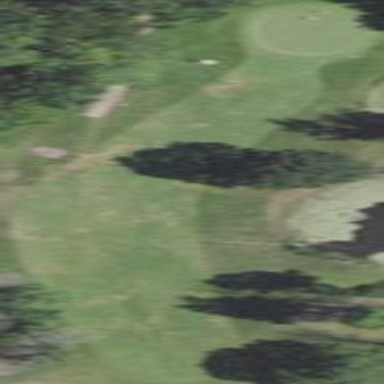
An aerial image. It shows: Golf fairway surrounded by grass.